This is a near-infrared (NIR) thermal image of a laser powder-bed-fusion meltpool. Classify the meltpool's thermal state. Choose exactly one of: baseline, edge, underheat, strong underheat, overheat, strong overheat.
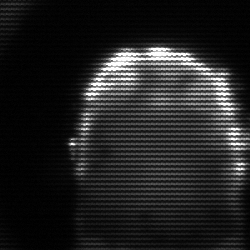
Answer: baseline